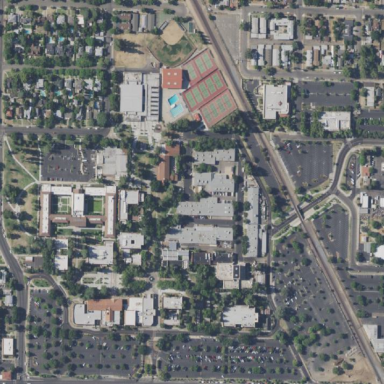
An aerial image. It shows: College or university.